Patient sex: M
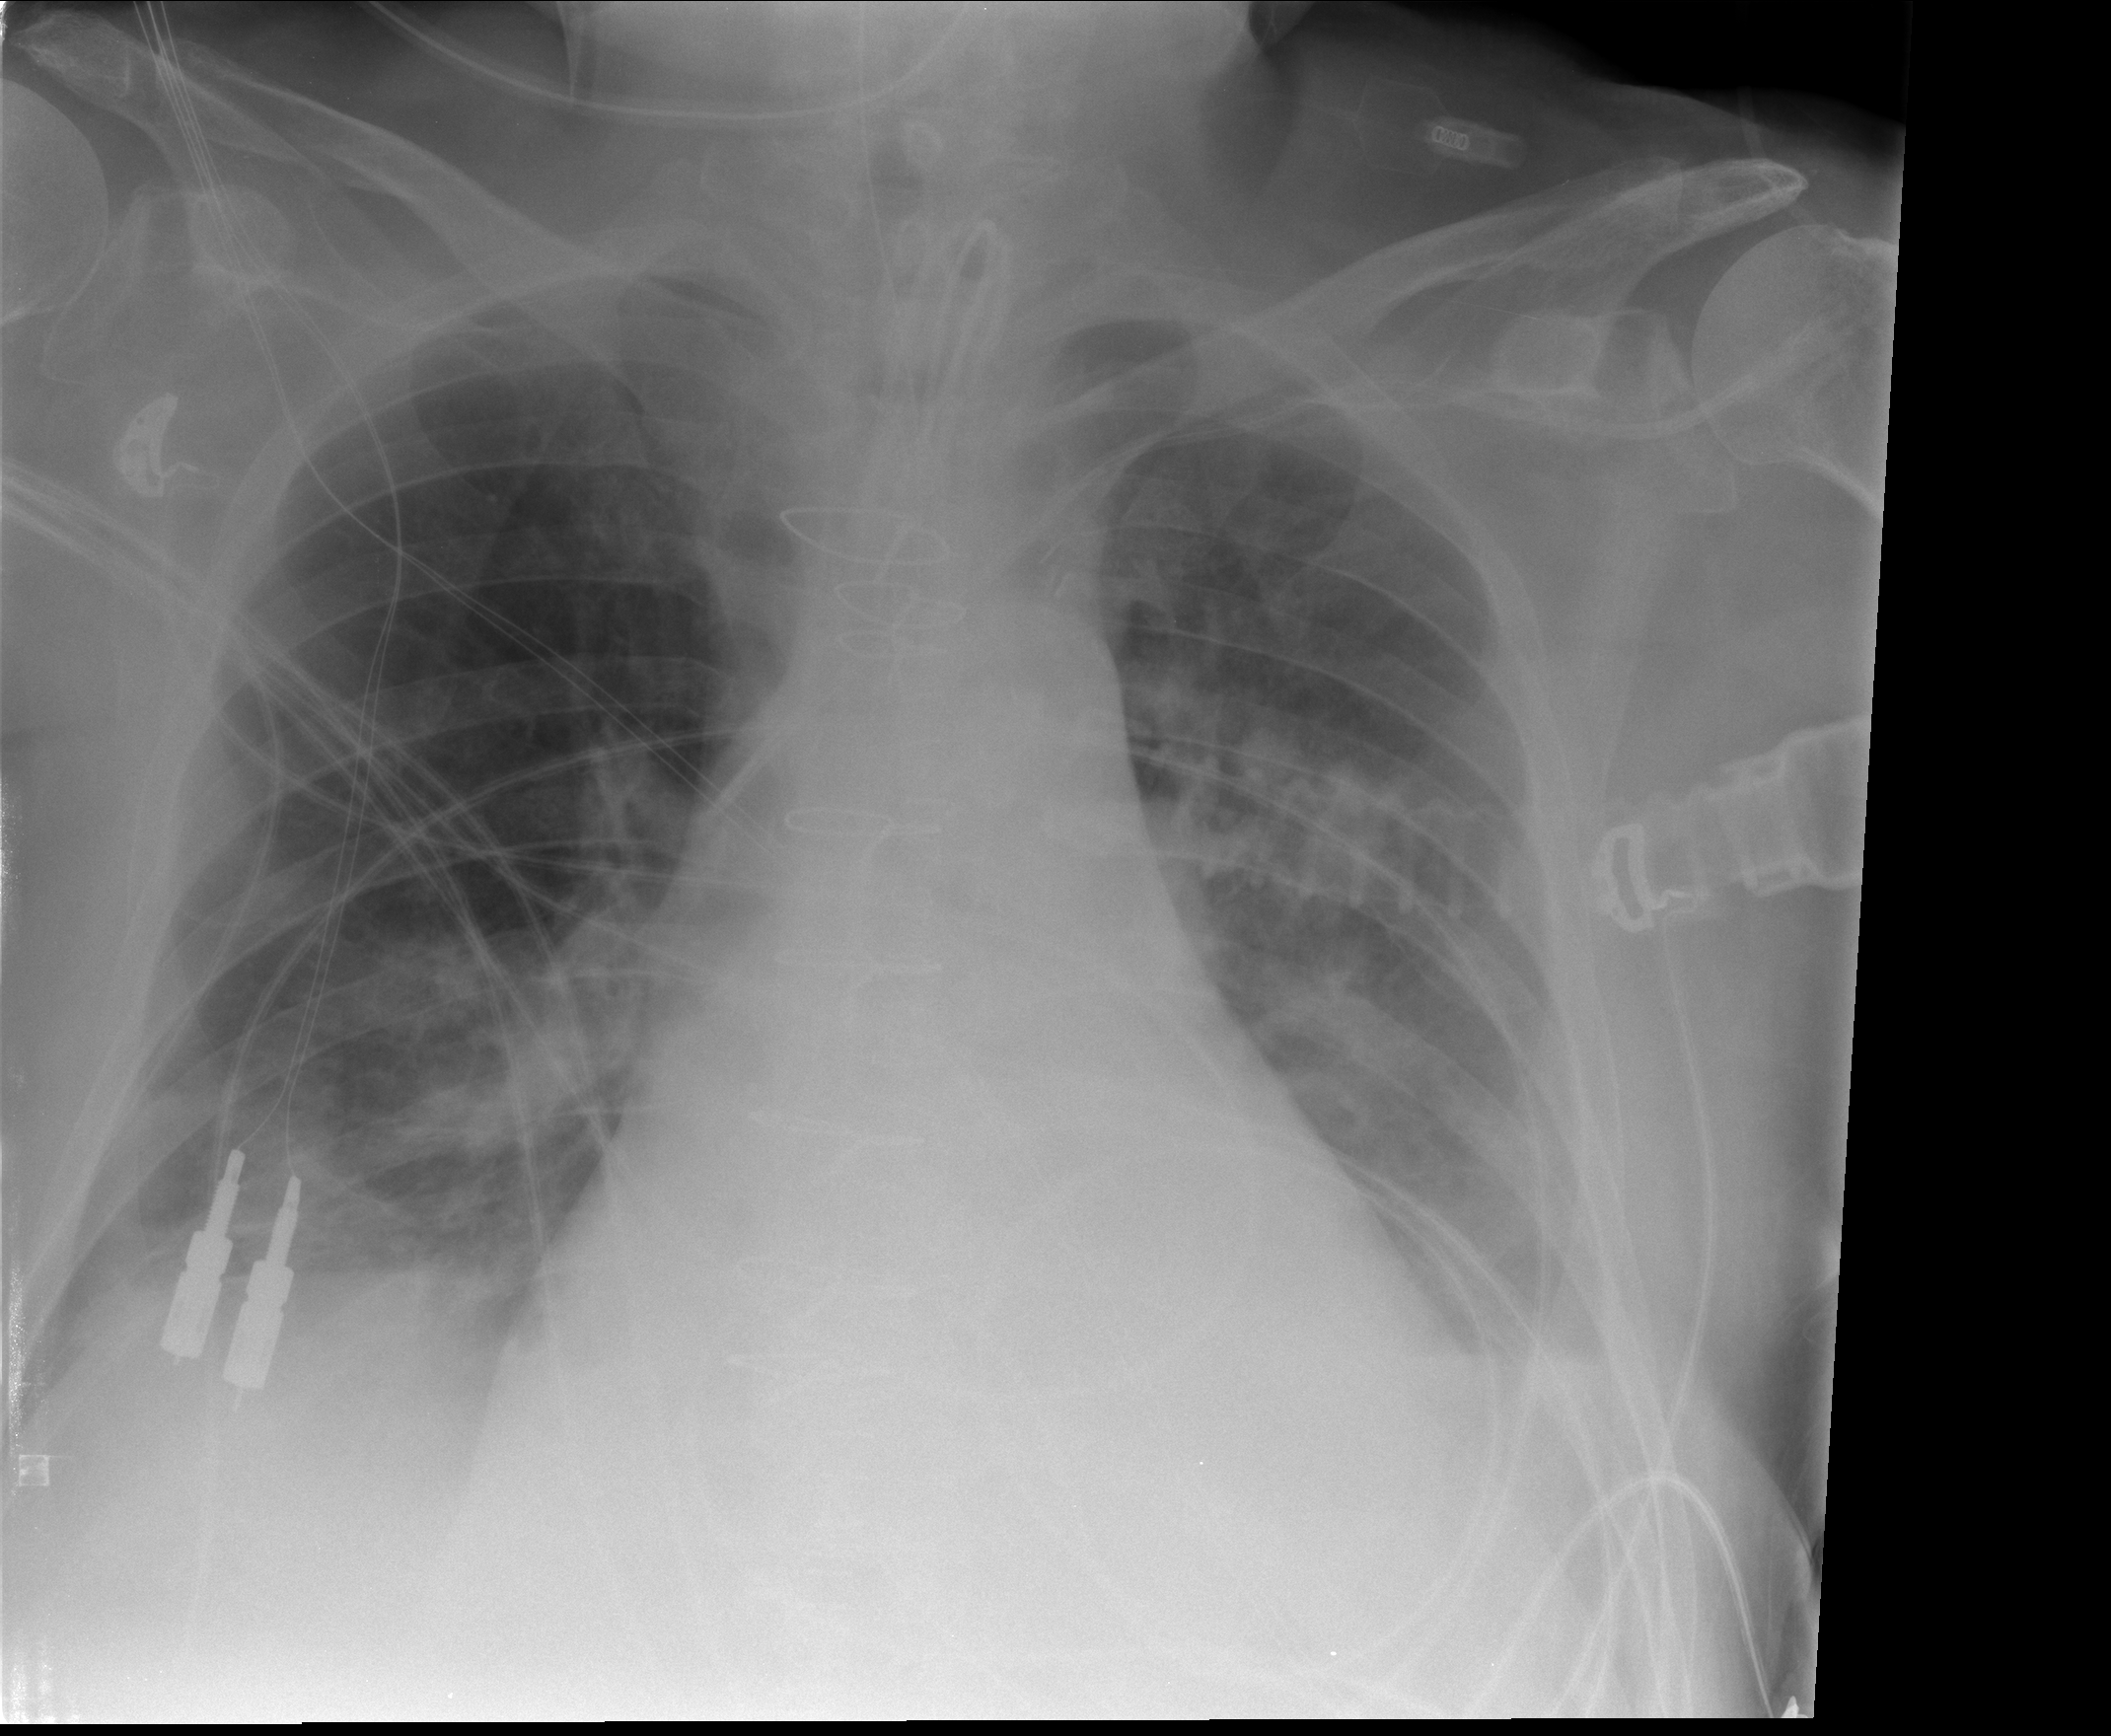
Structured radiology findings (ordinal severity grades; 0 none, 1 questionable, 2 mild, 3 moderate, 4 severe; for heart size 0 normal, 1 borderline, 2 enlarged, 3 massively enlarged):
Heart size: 2
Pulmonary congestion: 0
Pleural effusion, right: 0
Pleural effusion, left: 1
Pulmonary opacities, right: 1
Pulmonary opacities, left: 0
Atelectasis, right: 2
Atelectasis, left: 2